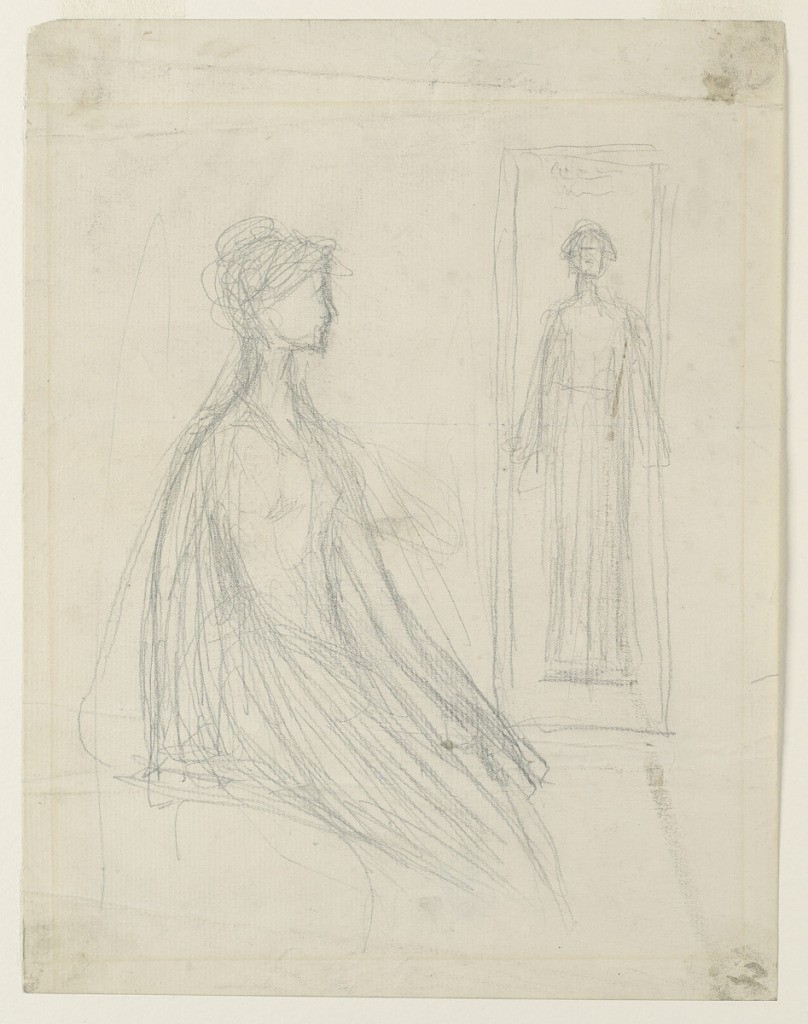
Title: Studies for the Violet Sargent Bronze Plaque in the Art Institute of Chicago
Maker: Augustus Saint-Gaudens, American, 1848 – 1907
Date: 1890
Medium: Graphite on cream laid paper
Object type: Drawing
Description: Two figures: at left a seated woman, head in profile facing right, leaning on right arm with left hand on knee; at right, in rectangular frame, a woman in a long gown standing facing the observer.